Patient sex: M
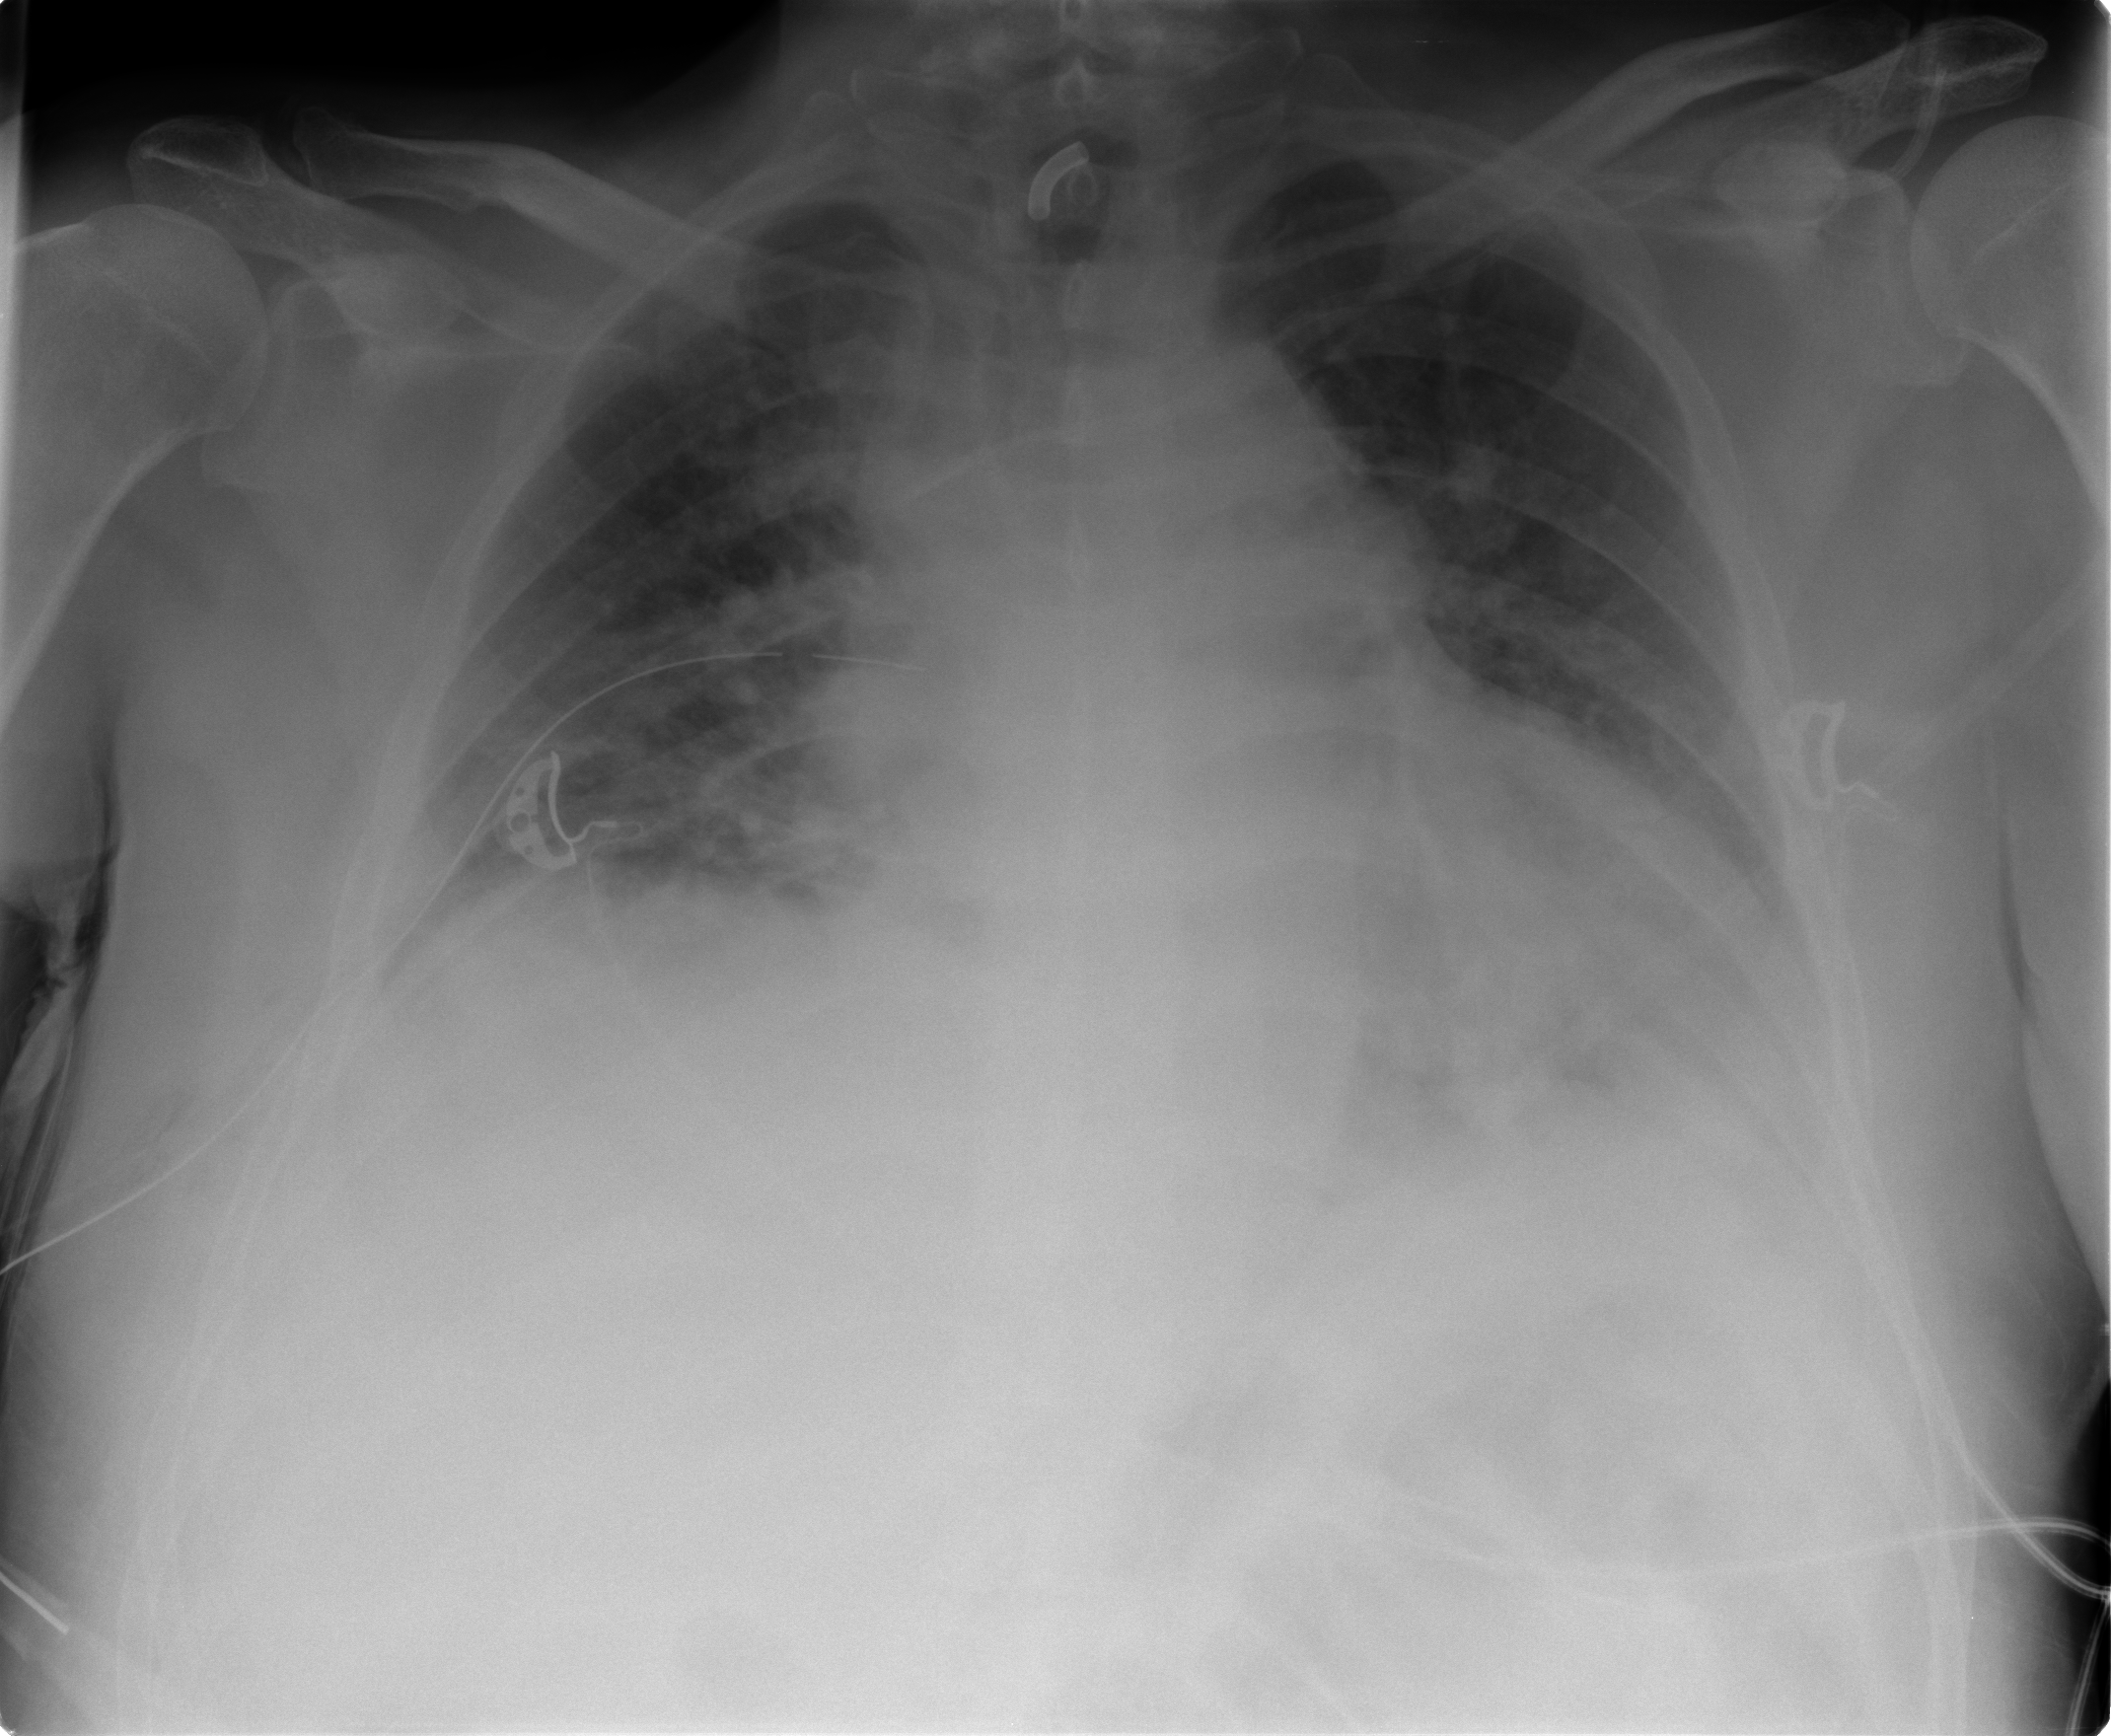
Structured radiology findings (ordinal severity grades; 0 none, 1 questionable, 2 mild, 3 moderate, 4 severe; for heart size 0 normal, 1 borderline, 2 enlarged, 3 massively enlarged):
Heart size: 2
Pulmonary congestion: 2
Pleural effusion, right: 1
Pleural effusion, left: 1
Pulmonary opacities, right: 2
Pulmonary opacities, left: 0
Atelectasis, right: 3
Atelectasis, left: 2